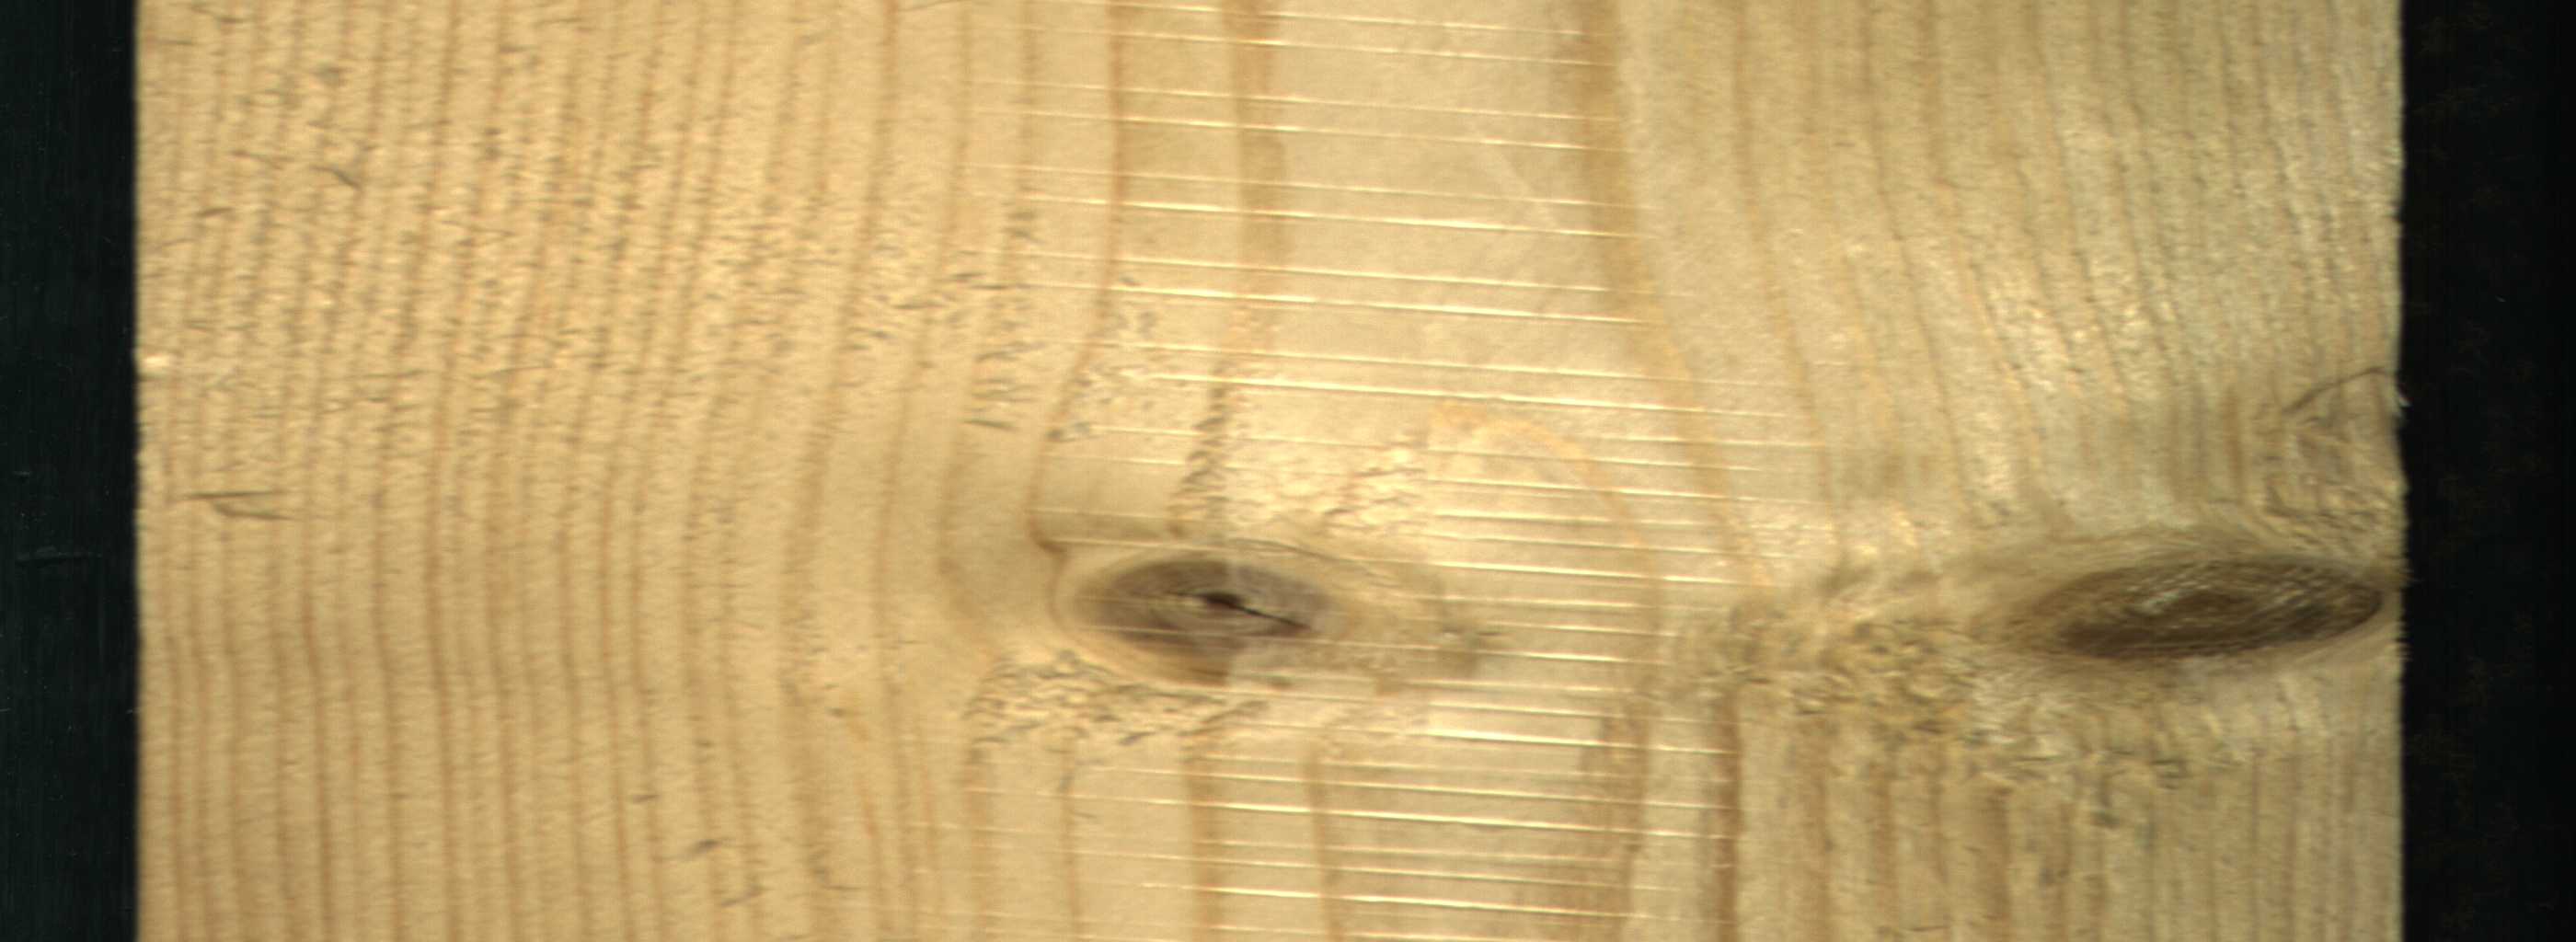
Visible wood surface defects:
knot_with_crack
Live_Knot